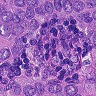
Metastatic tissue present: yes